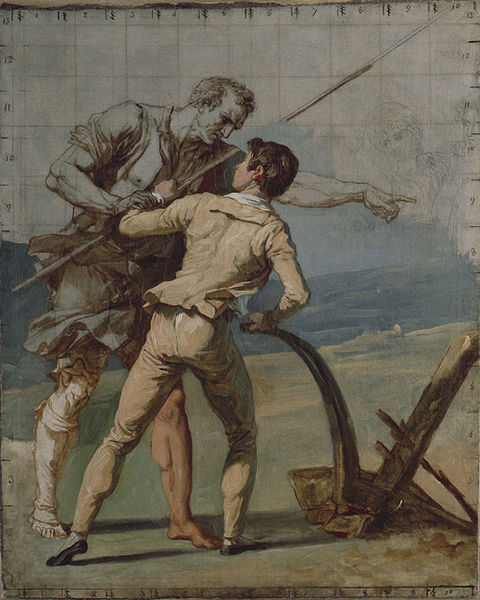
Titel: Die Unterweisung im Pflügen (Die Landwirtschaft)
Künstler: François André Vincent
Standort: Karlsruhe
Institution: Staatliche Kunsthalle Karlsruhe
Schlagwörter: beige, argue, blue, fight, hands, men, people, soldier, white, arm, black, face, green, hair, old, painting, woman, two, brown, wooden, hand, profile, wood, fighting, man, mythology, sky, boat, ear, field, ocean, sea, water, boy, feet, male, stand, suit, grass, drawing, paper, color, shadow, sketch, battle, saint, jacket, beach, wave, discuss, two people, human, arms, clothes, vest, design, plan, draft, scale, back, large, pants, shoe, shoes, map, pencil, squares, legs, lines, farm, farmer, feild, gras, bare, finger, figure, strong, colour, ghost, gentleman, pointing, humans, clothing, grid, tan, father, stick, shirt, son, whip, staff, anger, angry, argument, males, torn, muscle, penis, big, tall, earth, point, points, chart, guide, leg, pole, slave, unfinished, agriculture, dick, spear, david, farming, incomplete, pike, bare feet, barefoot, two men, plough, plow, tear, numbers, lance, arguing, michelangelo, plowing, bandage, nipple, card, giant, graph, figure drawing, rear, instruction, suite, brute, bayonet, beat, white people, partial, tiller, sprit, command, two man, piont, frankenstein, mediveal, instraction, bare legs, gritt pattern, black shoes, labels, golliath, skoe, quares, black slippers, grids, till, father and son, old clothes